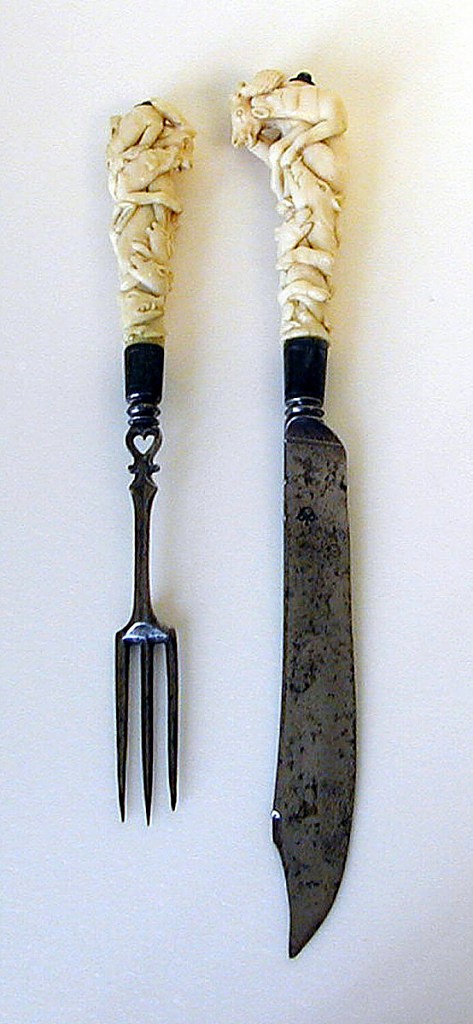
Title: Fork
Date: late 17th to early 18th century
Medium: ivory, steel, silver
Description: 1985-103-158/159: Scimitar-shaped blade, curved cutting edge upturne...;     1985-103-158: Scimitar-shaped blade, curved cutting edge upturne...;     1985-103-159: Three-tined fork, square shoulder, shaped stem wit...